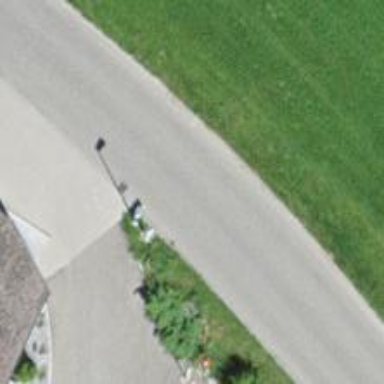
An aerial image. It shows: Tertiary road with asphalt surface and no sidewalks.